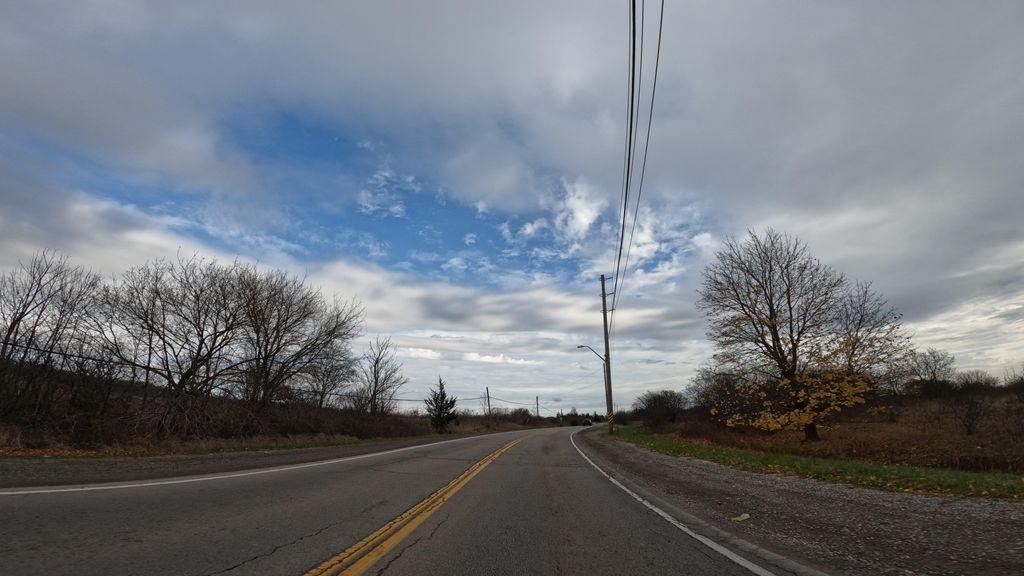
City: hamilton